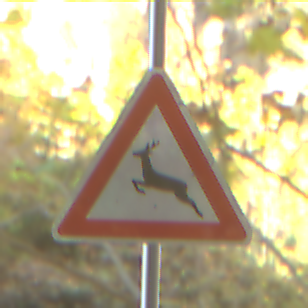
Verkehrszeichen: WildwechselRechts
Umgebung: Outdoor, Urban
Tageszeit: Midday
Wetter: Clear
Licht: Natural
Jahreszeit: NotSpecified
Kontrast: LowContrast